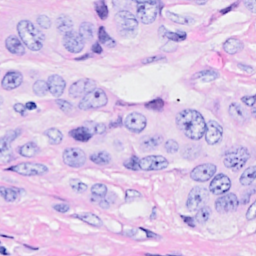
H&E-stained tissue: Breast